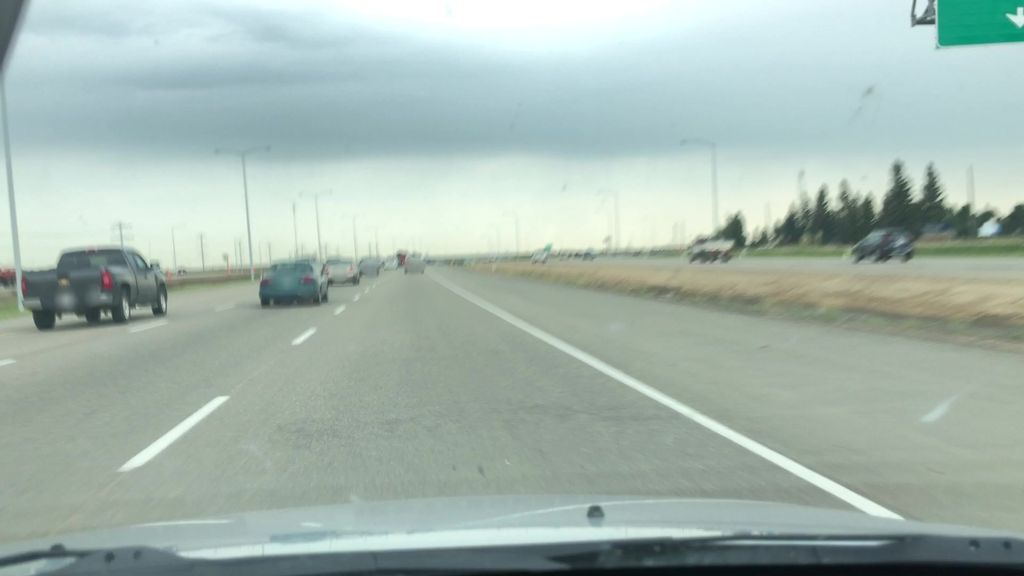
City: edmonton